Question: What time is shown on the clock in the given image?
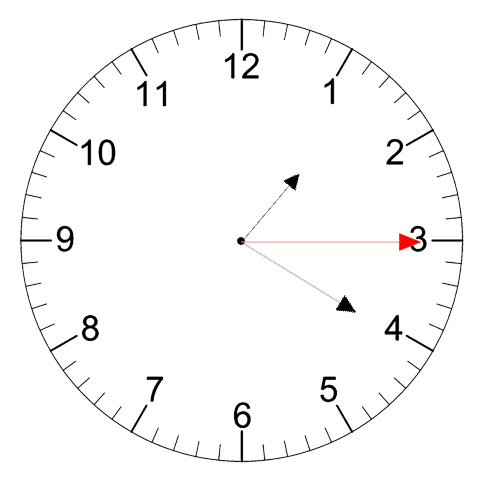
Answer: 01:20:15